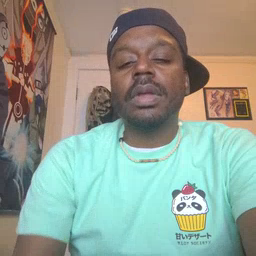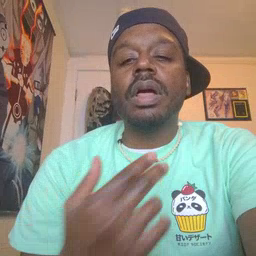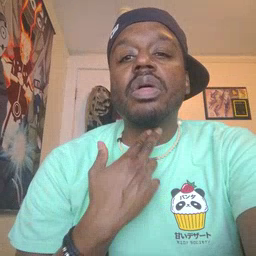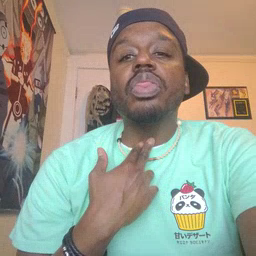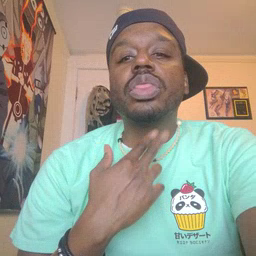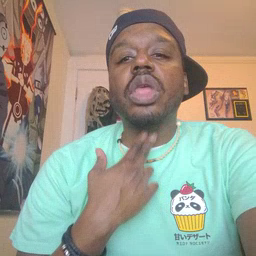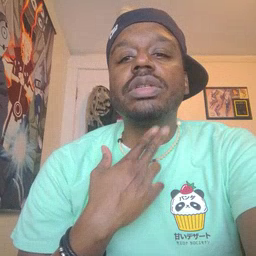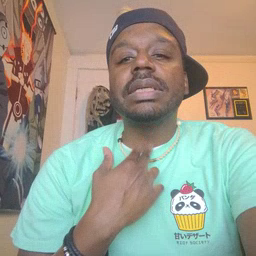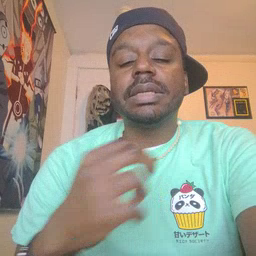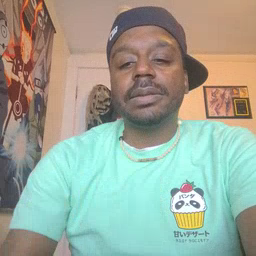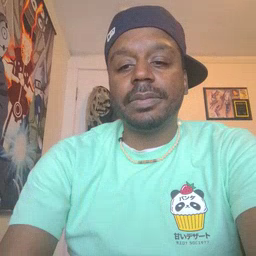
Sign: thirsty